Field crop: maize
Growth stage: 2
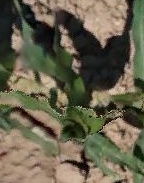
Species: maize